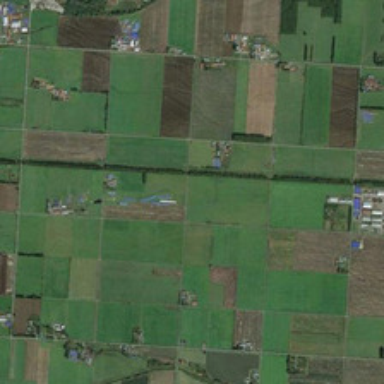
Many pieces of farmlands and some sparse buildings are together .